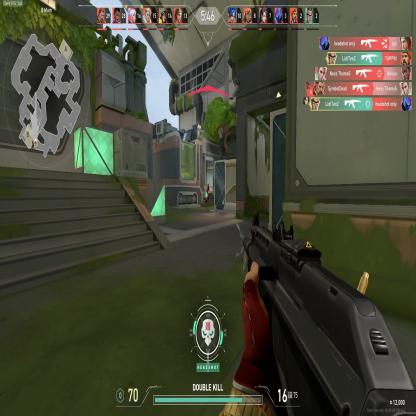
Label: enemy